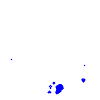
Particle: electron